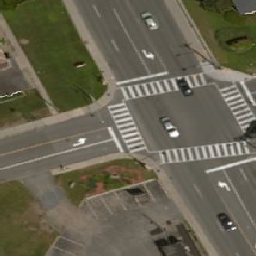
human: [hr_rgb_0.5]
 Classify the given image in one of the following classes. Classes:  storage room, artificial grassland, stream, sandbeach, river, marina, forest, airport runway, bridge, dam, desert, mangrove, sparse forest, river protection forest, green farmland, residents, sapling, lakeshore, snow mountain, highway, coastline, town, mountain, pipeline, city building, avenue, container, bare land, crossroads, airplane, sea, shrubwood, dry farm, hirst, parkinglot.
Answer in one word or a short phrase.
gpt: crossroads